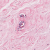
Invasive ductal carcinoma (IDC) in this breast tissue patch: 0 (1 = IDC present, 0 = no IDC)